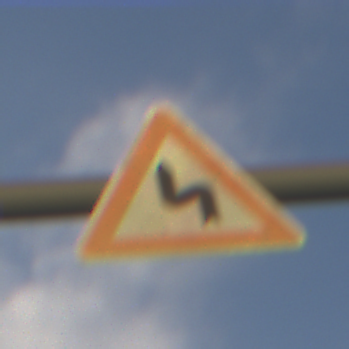
Verkehrszeichen: DoppelkurveZunaechstLinks
Umgebung: Outdoor, Urban
Tageszeit: SunriseSunset
Wetter: PartlyCloudy
Licht: Natural
Jahreszeit: NotSpecified
Kontrast: LowContrast